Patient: sex F, age 60
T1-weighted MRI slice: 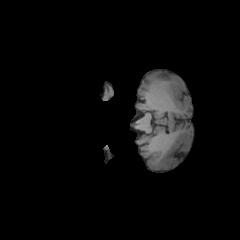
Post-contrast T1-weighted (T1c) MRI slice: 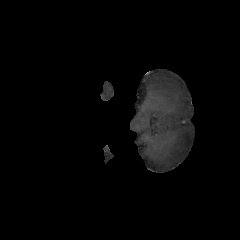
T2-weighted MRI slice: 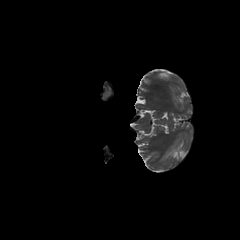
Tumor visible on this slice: no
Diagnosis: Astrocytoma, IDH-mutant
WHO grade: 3